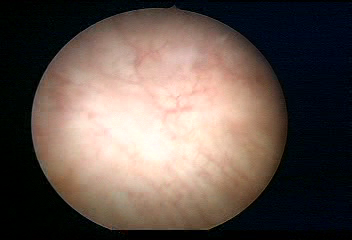
Modality: WLC
Class: Normal mucosa
Bladder cancer association: No